Field crop: maize
Growth stage: 1
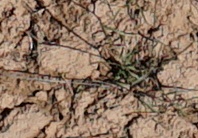
Species: lolium